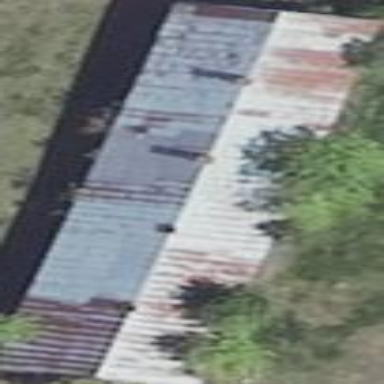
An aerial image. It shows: Shed.